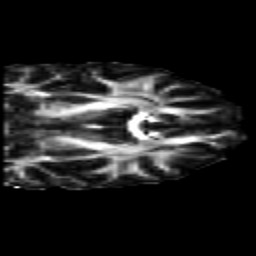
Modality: FA
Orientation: coronal
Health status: healthy
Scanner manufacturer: siemens
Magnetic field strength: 3 T
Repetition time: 10 s
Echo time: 0.092 s